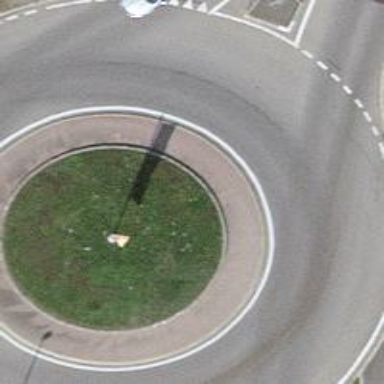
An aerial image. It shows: Asphalt road that is secondary route leading to roundabout.